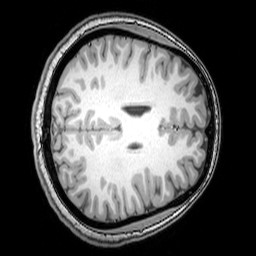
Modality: T1w
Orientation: axial
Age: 22
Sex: female
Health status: healthy
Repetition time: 0.081 s
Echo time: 0.037 s